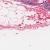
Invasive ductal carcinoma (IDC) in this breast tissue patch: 0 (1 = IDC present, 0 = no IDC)